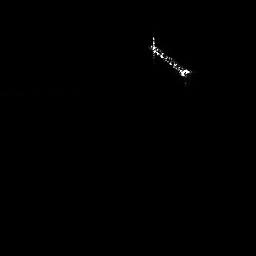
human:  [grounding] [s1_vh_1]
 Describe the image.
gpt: In the satellite image, there is  <ref>1 large ship </ref> <box>[[57, 12, 75, 32, 0]]</box> located at top.